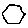
Label: hexagon